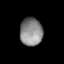
Tissue: lung
Cell type: Endothelial cells
Senescence score: 0.6515
Nuclear area (px): 617
Mean DAPI intensity: 136.149